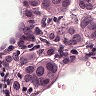
Metastatic tissue present: yes